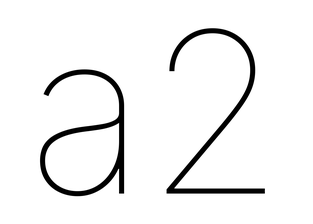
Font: Inter_Thin